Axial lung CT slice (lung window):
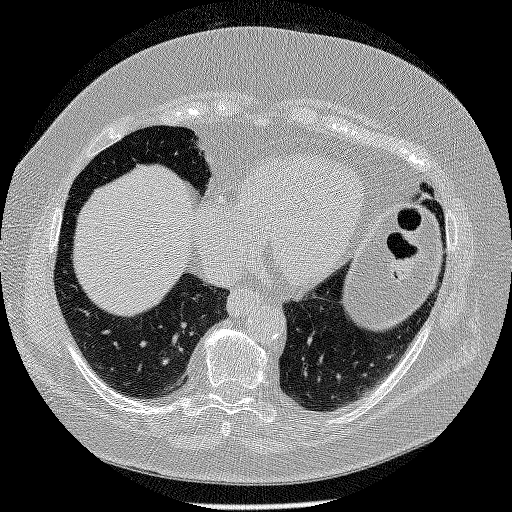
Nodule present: no